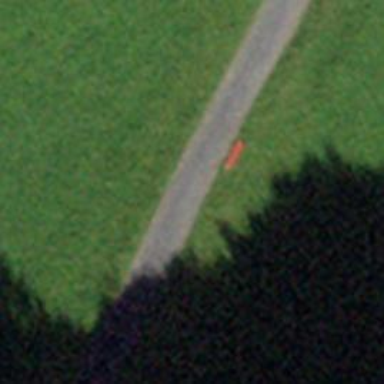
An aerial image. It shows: Bench.